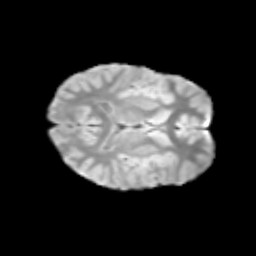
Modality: T2w
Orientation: axial
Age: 11
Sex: male
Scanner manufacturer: siemens
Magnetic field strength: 3 T
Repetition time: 3.8 s
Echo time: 0.07 s